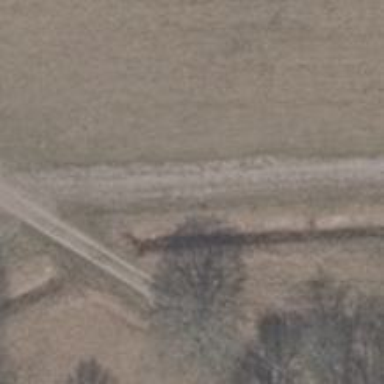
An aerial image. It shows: Culvert tunnel.